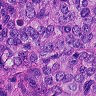
Metastatic tissue present: yes